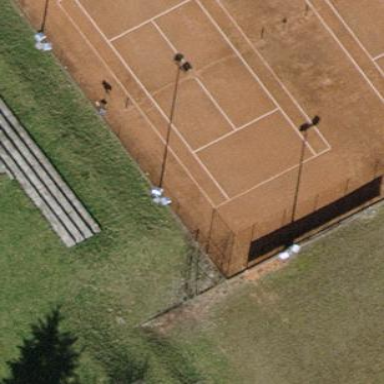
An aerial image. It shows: Tennis court in leisure pitch.